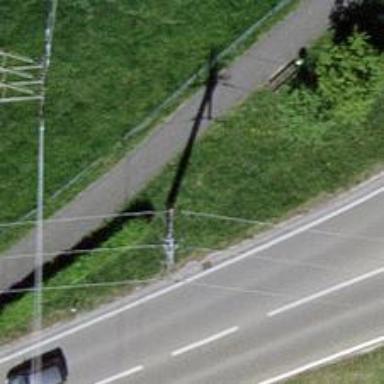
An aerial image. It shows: Power line in the image.